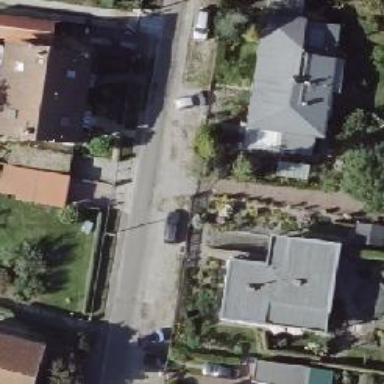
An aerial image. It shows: Residential road with asphalt surface.